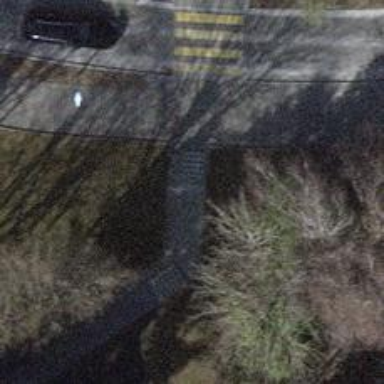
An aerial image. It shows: Road with steps.